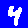
Digit: 4